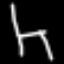
Label: chair